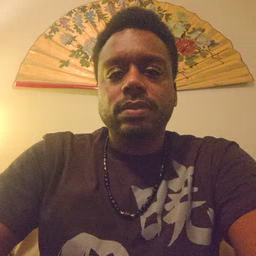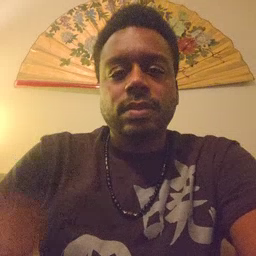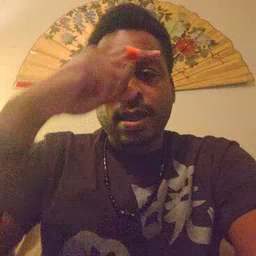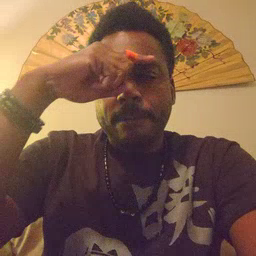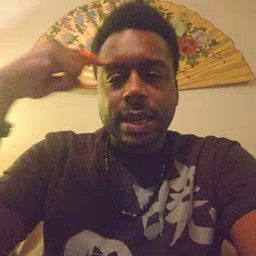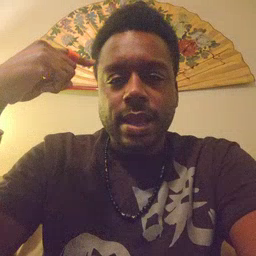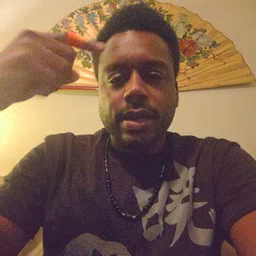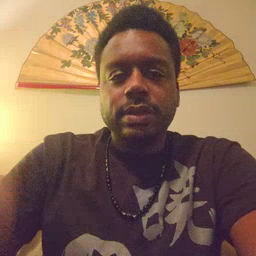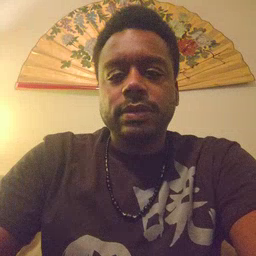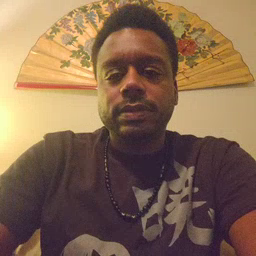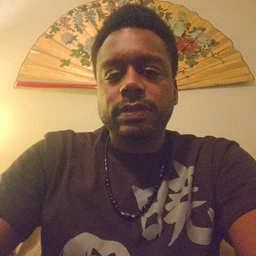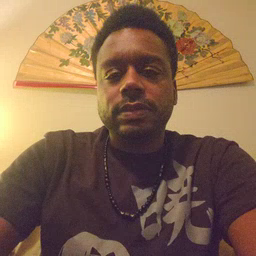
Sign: black